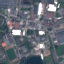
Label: Industrial